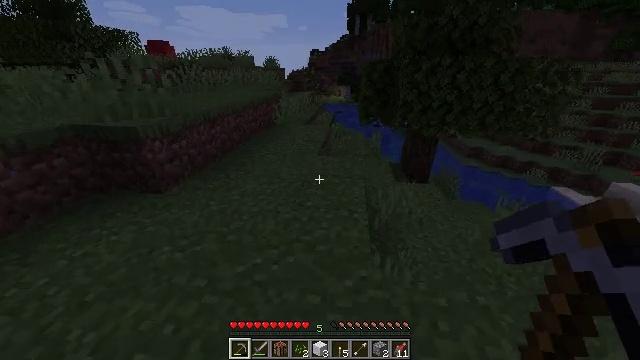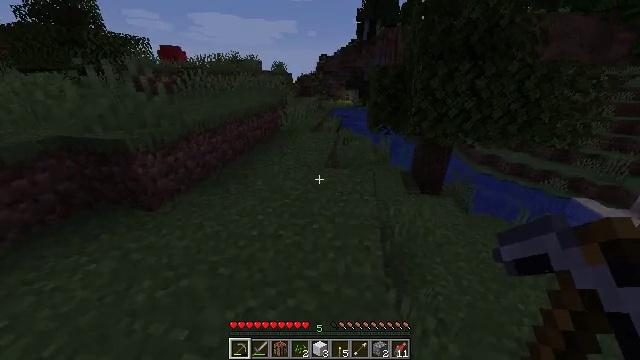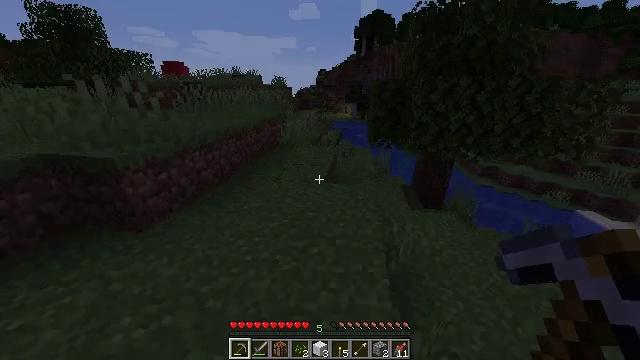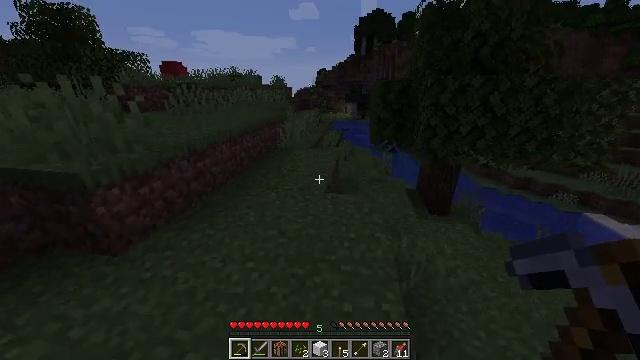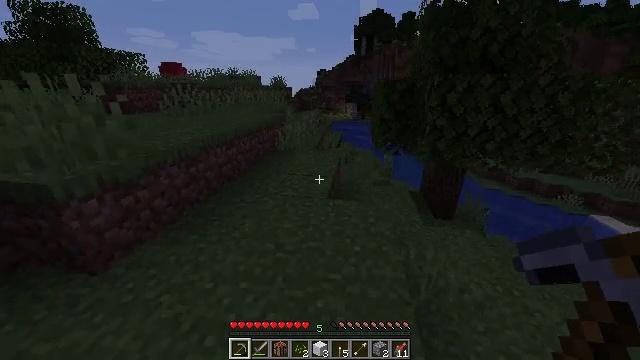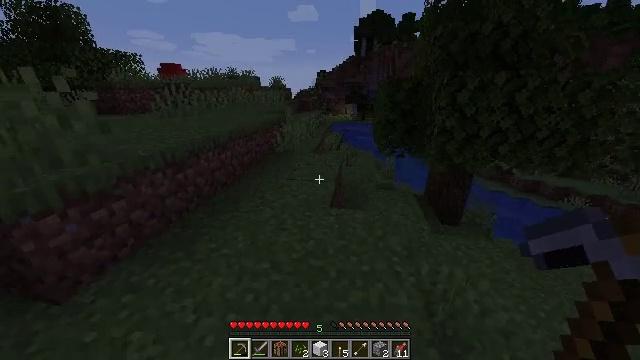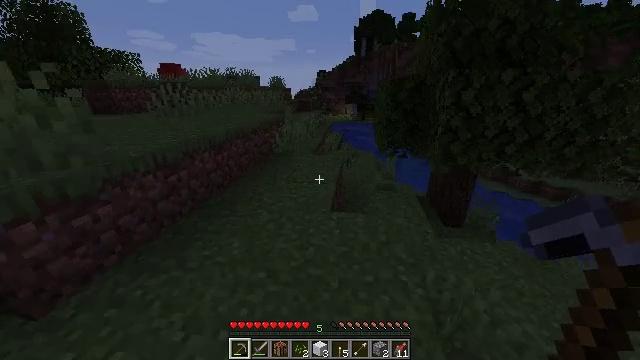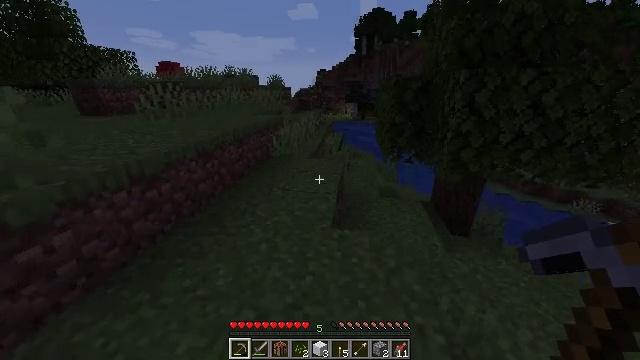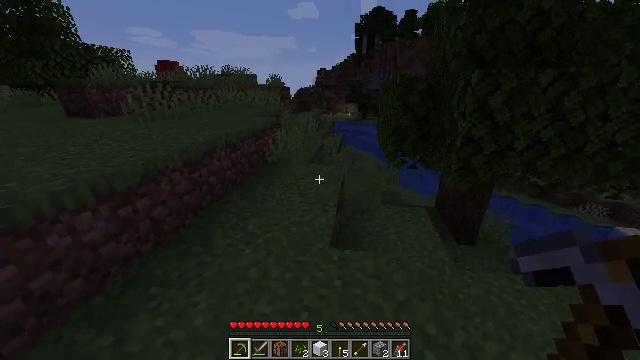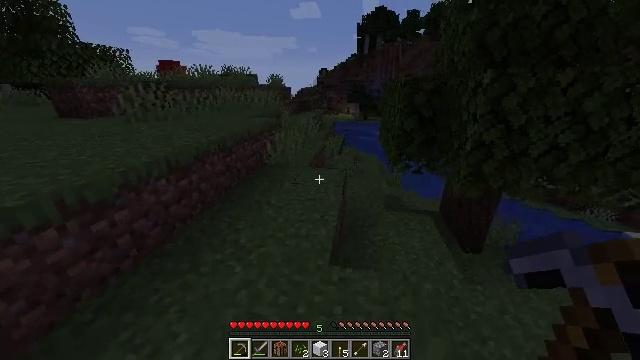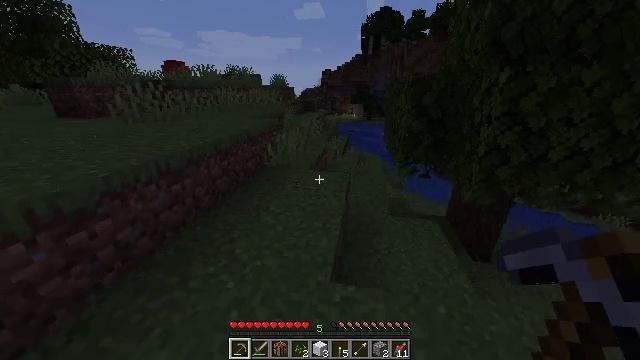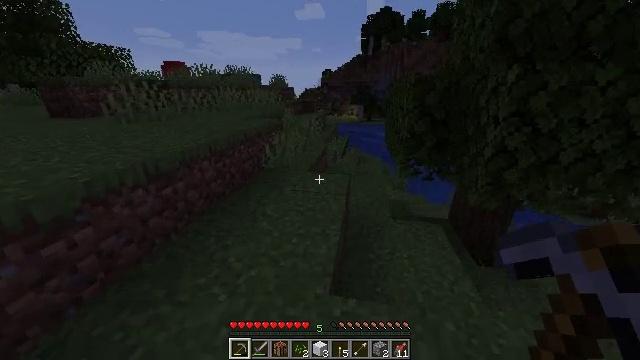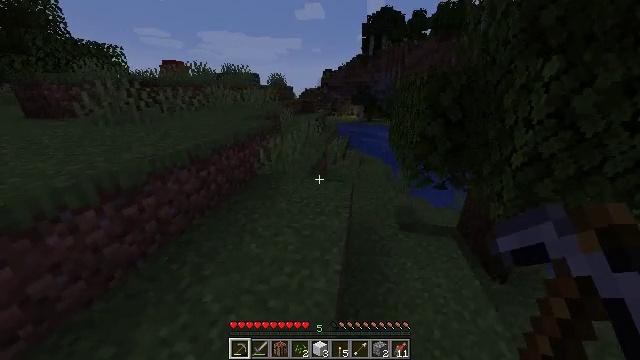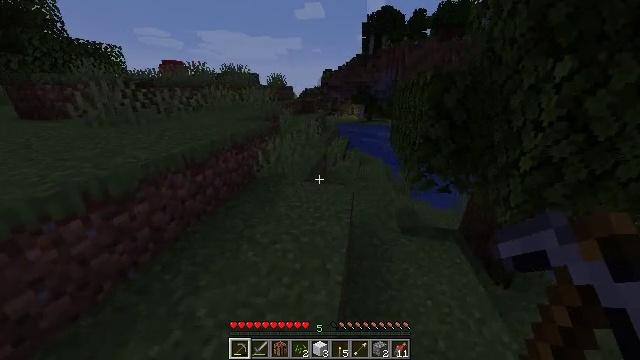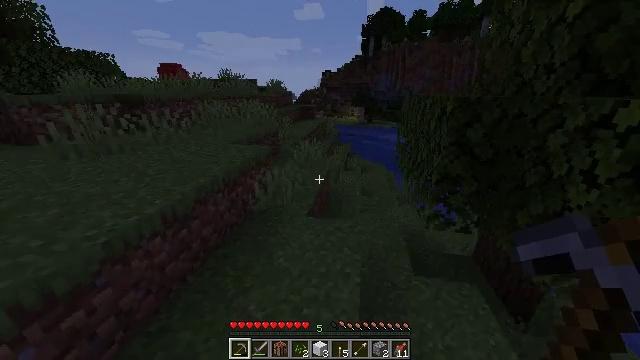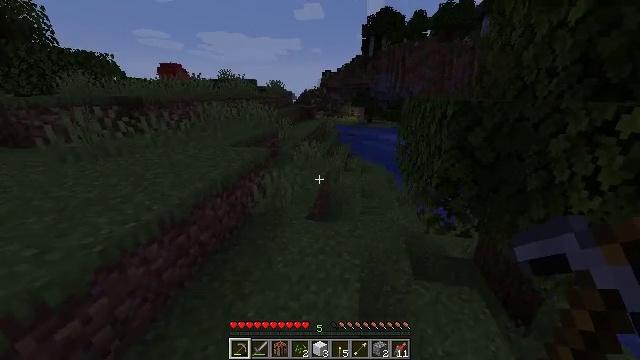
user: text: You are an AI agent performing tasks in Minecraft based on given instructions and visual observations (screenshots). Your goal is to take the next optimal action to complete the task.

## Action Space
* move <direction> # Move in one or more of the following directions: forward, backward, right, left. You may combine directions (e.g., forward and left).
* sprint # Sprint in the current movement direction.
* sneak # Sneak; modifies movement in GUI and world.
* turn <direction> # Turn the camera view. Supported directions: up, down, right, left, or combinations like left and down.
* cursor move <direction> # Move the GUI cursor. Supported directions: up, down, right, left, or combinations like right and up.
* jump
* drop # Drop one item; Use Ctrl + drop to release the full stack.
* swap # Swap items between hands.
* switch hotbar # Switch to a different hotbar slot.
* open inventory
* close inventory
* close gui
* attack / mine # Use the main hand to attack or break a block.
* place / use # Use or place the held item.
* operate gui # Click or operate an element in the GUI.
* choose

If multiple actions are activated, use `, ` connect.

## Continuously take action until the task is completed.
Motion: motion action
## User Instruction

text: Kill aquatic mobs.
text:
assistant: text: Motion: move forward, sprint, turn left and up
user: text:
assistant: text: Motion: move forward, sprint, turn up
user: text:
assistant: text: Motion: move forward, sprint
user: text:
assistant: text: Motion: move forward, sprint
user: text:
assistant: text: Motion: move forward, sprint
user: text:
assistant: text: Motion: move forward, sprint
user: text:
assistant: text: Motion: move forward, sprint
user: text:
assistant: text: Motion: move forward, sprint
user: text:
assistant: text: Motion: move forward, sprint
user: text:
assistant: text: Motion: move forward, sprint
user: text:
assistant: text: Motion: move forward, sprint
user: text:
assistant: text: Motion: move forward, sprint
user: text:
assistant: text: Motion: move forward, sprint
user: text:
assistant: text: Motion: move forward, sprint, jump
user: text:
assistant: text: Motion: move forward, sprint, jump
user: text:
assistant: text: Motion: move forward, sprint, jump
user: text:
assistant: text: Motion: move forward, sprint, jump
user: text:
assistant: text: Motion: move forward, sprint, jump
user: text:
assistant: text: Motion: move forward, sprint, jump
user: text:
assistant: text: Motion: move forward, sprint, turn right, jump
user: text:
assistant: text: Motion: move forward, sprint, jump
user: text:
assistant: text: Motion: move forward, sprint, jump
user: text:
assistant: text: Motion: move forward, sprint, jump
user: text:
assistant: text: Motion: move forward, sprint, turn right, jump
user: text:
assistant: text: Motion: move forward, sprint, jump
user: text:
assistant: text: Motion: move forward, sprint, jump
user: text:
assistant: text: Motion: move forward, sprint, jump
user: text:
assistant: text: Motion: move forward, sprint, jump
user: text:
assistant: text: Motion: move forward, sprint, jump
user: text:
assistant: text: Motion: move forward, sprint, jump